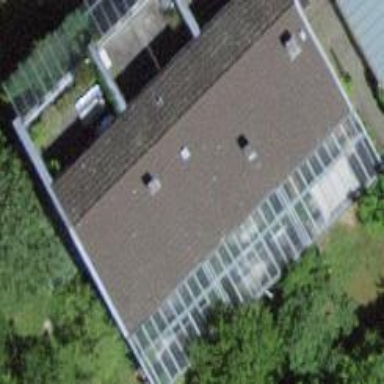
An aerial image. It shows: Terrace building with gabled roof.